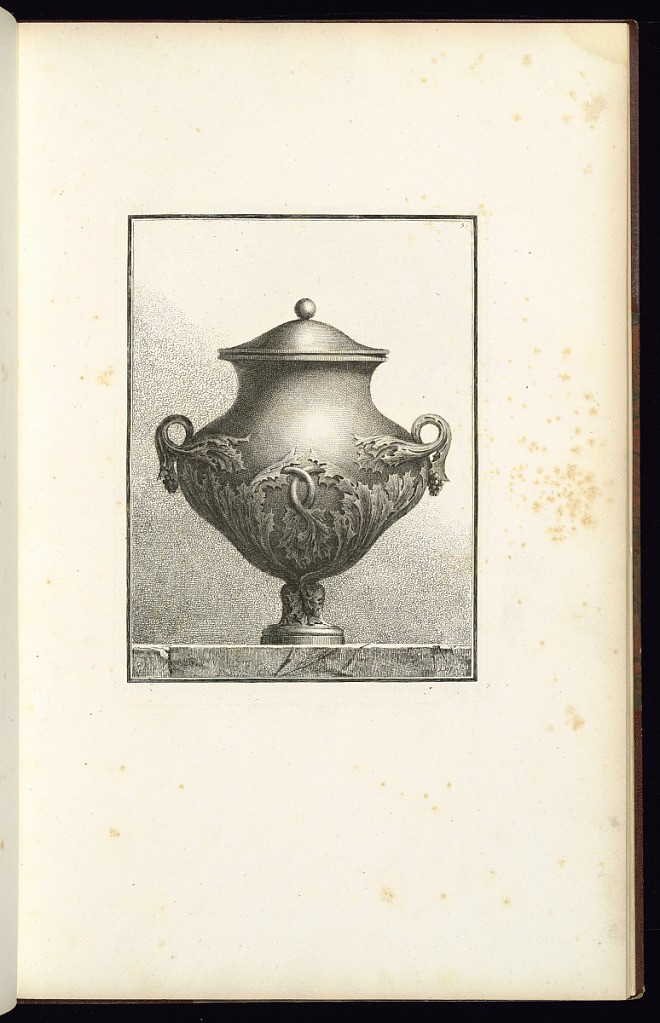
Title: Design for a Vase
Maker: Ennemond Alexandre Petitot, French, 1727 – 1801
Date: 1764
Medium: Etching on laid paper
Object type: Print
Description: Design for a lidded vase, decorated with leaves. The handles are in the shape of leaves with bunches of grapes. The plate is signed and numbered.